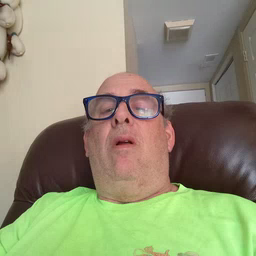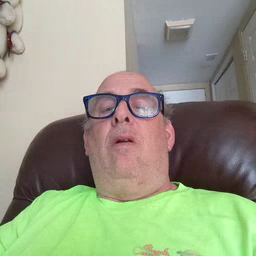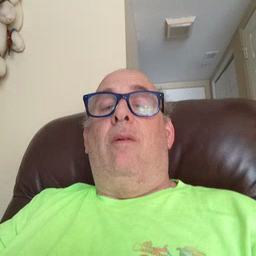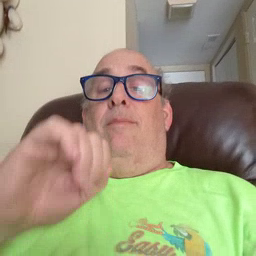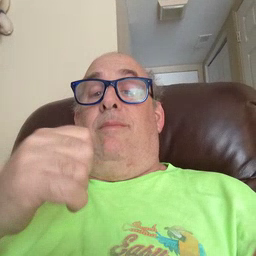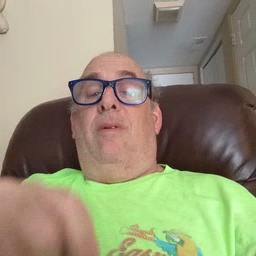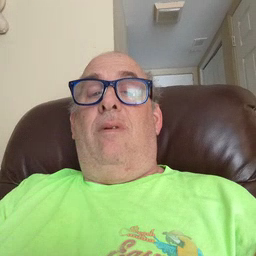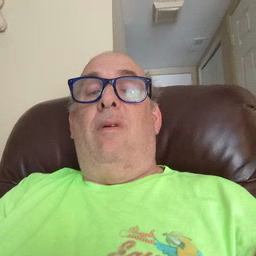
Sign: make